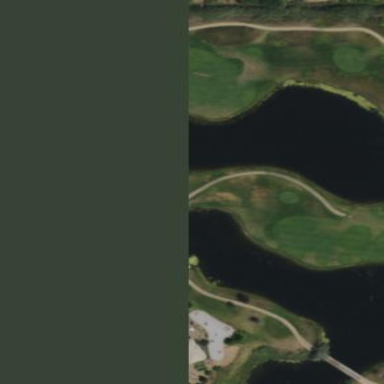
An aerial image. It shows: Water hazard on golf course. The hazard is natural water feature.